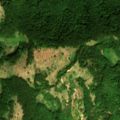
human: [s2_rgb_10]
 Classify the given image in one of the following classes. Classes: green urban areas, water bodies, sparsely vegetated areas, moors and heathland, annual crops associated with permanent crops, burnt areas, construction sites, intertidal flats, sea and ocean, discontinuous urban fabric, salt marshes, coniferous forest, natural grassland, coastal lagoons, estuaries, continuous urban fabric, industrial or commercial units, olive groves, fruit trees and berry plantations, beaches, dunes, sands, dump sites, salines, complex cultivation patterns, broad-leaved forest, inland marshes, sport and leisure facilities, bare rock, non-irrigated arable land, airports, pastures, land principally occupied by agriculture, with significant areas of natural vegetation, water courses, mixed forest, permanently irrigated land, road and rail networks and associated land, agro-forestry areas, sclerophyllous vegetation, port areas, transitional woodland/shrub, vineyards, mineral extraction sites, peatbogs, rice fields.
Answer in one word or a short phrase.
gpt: broad-leaved forest, natural grassland, transitional woodland/shrub